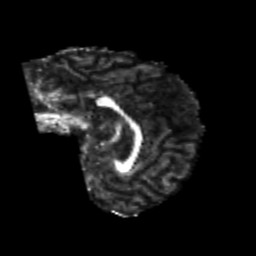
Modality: FA
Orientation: sagittal
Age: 26
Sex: female
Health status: healthy
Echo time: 0.074 s